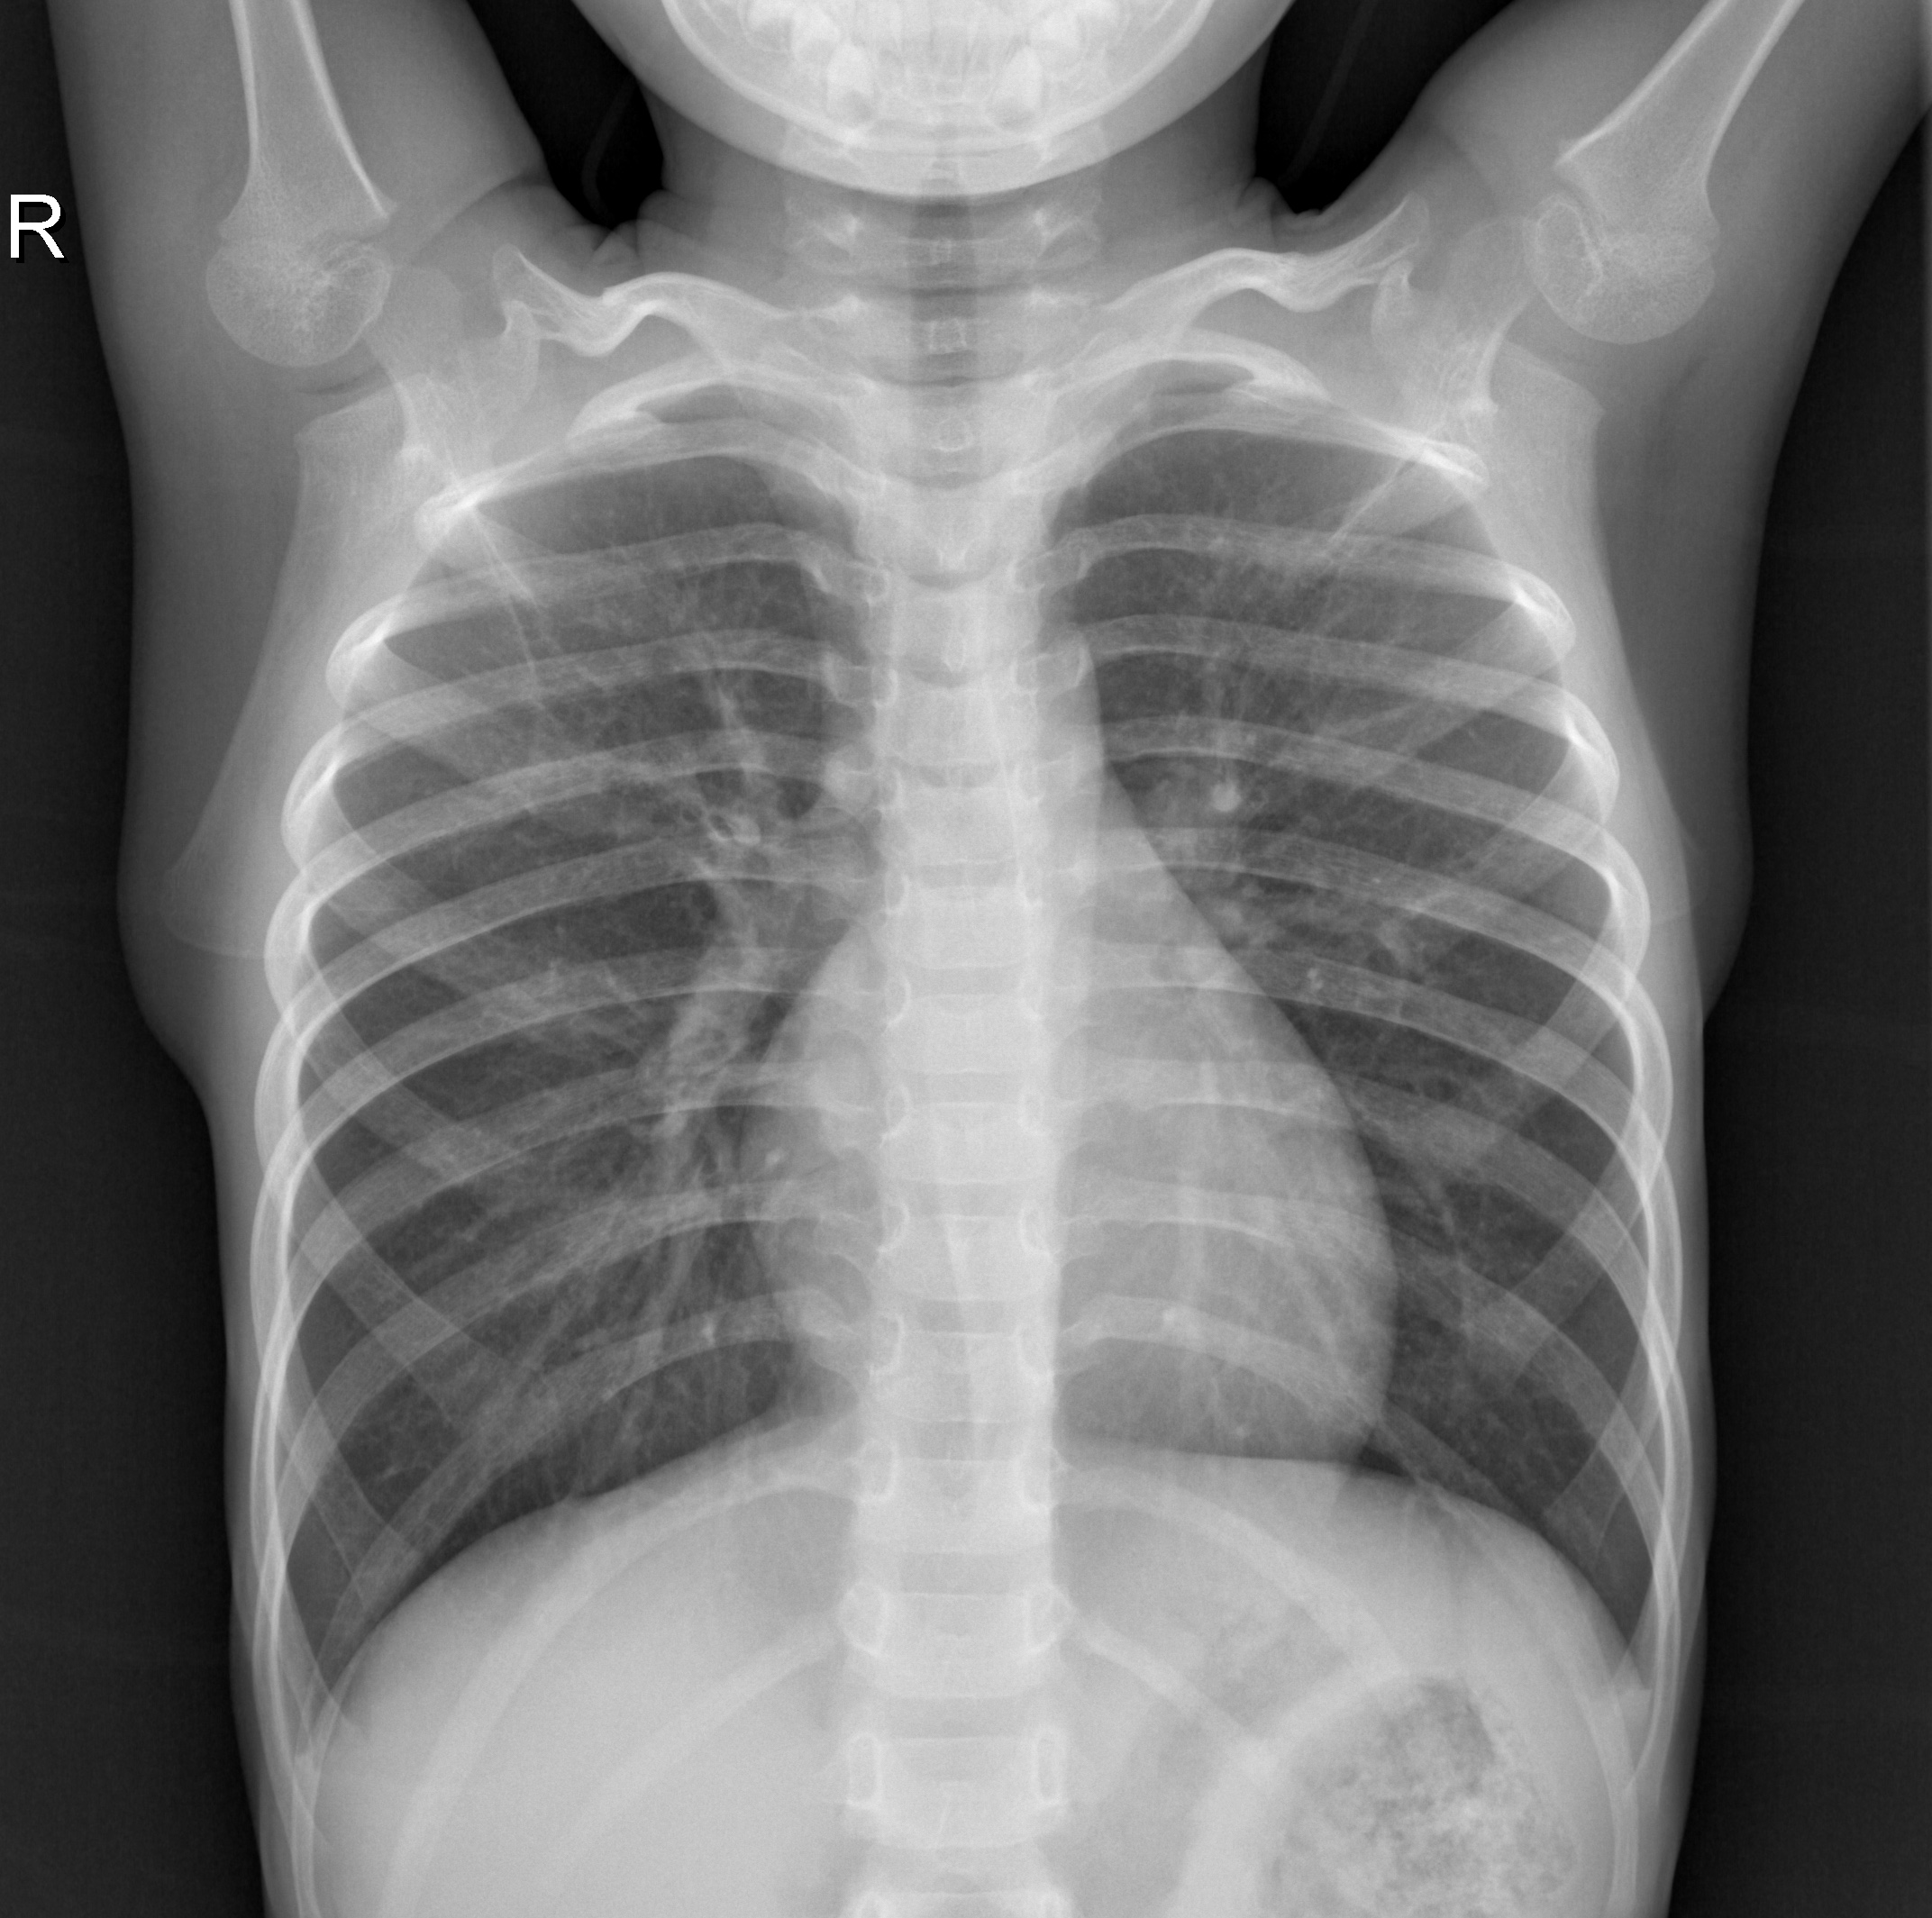
Diagnosis: NORMAL